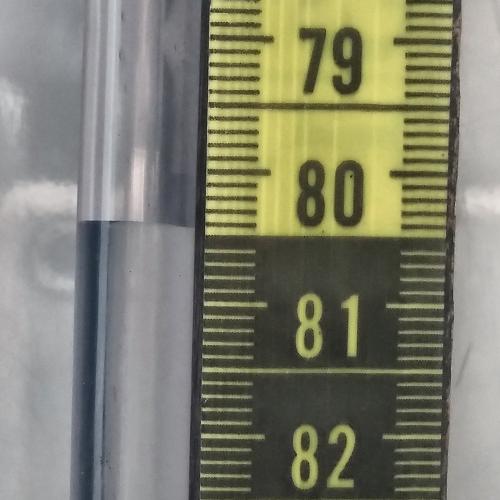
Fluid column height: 80.4 cm